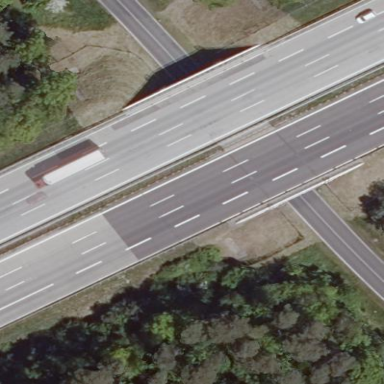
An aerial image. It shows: It's motorway area.